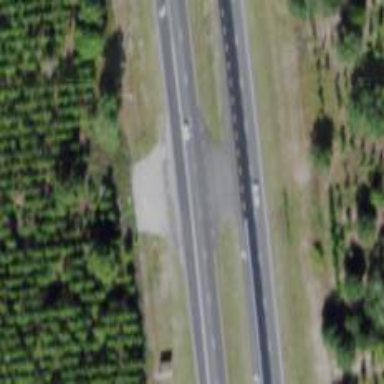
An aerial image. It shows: Asphalt trunk link road.